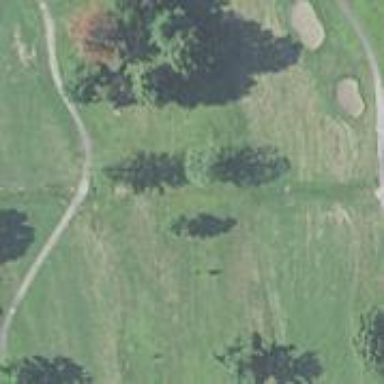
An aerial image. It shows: Golf fairway surrounded by grass.